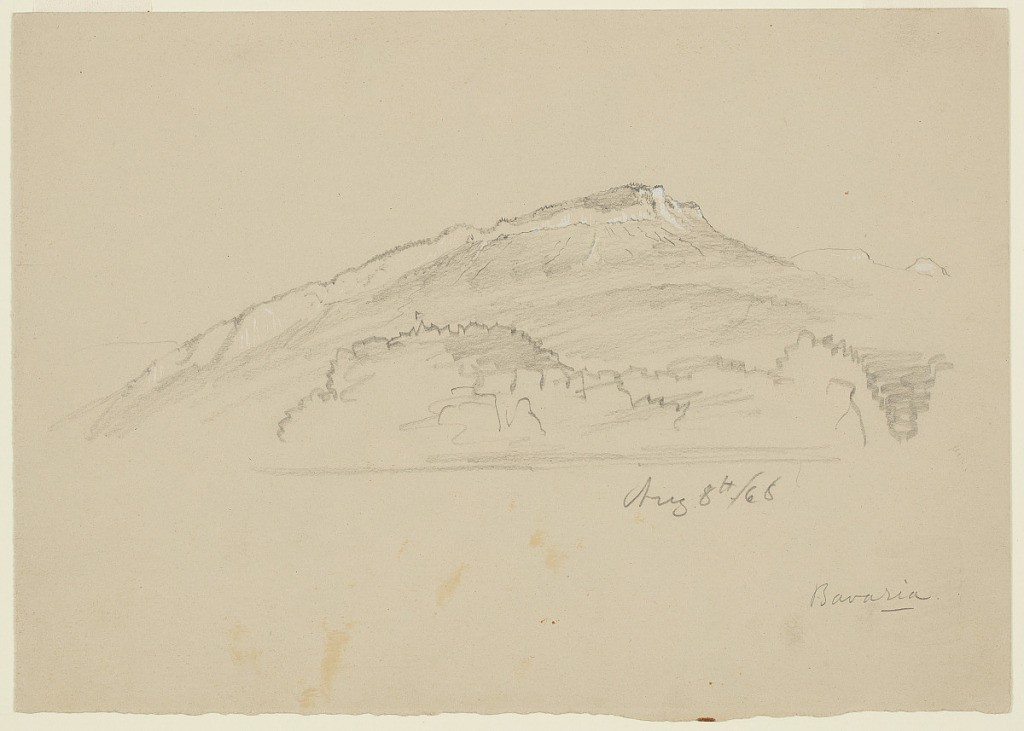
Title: Mountain in Bavaria
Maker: Frederic Edwin Church, American, 1826–1900
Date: August 8, 1868
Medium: Graphite, brush and white gouache on light brown wove paper
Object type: drawing
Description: Landscape sketch showing a view of a mountain in Bavaria, Germany. Possibly viewed from the surface of a lake, the scene includes a dense group of trees in the middle distance at center and a rocky, sloping mountain in the background. The mountain ascends diagonally to the center, where its cliff-strewn peak is visible. Distant mountains are faintly rendered at far right.